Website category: university
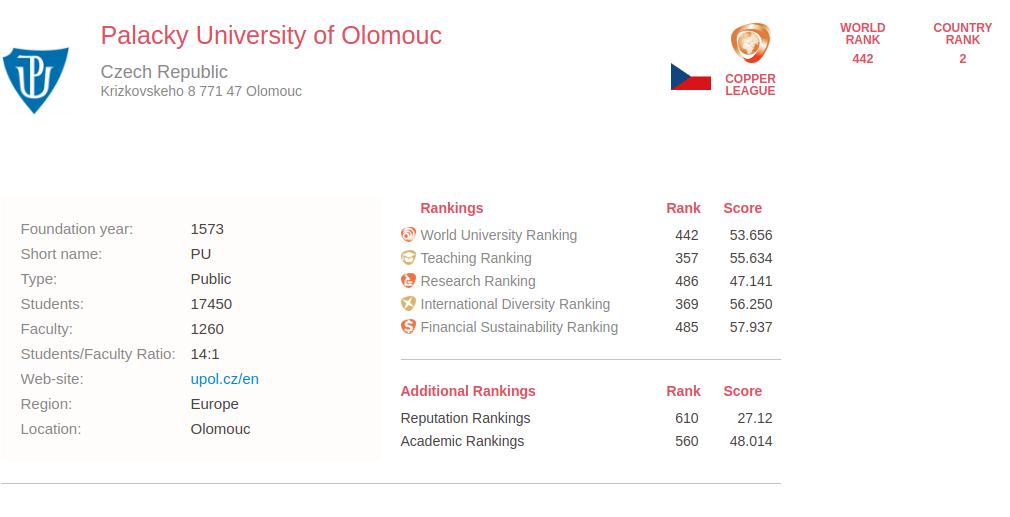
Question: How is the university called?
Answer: Palacky University of Olomouc

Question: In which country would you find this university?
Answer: Czech Republic

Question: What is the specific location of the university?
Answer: Krizkovskeho 8 771 47 Olomouc

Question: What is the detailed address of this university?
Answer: Krizkovskeho 8 771 47 Olomouc

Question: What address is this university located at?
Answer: Krizkovskeho 8 771 47 Olomouc

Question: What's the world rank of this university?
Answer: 442

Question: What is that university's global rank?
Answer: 442

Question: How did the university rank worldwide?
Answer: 442

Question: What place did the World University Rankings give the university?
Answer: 442

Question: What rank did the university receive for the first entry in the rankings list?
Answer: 442

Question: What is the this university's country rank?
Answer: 2

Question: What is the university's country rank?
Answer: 2

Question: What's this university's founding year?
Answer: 1573

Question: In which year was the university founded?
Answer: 1573

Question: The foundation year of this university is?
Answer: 1573

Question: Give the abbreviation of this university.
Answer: PU

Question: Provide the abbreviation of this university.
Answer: PU

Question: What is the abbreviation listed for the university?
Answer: PU

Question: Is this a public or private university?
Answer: Public

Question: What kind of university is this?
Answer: Public

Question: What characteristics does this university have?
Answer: Public

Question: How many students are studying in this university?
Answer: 17450

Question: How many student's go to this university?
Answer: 17450

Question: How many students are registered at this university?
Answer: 17450

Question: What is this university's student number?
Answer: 17450

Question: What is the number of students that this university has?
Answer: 17450

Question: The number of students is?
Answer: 17450

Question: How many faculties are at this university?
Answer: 1260

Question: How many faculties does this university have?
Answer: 1260

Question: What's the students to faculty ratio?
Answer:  14 : 1

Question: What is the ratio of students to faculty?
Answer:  14 : 1

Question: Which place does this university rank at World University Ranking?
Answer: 442

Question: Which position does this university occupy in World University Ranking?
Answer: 442

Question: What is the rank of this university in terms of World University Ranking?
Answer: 442

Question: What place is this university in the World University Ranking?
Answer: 442

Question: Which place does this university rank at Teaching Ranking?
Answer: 357

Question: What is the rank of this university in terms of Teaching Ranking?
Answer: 357

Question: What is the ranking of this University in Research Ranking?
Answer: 486

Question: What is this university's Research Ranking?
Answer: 486

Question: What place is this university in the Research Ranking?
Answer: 486

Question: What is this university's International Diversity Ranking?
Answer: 369

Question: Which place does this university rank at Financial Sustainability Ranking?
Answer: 485

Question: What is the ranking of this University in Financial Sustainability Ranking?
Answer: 485

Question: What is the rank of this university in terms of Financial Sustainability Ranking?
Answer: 485

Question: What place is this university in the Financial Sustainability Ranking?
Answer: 485

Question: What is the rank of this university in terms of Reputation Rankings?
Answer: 610

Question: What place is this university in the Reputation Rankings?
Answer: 610

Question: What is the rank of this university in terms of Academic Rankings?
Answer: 560

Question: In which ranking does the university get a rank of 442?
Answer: World University Ranking

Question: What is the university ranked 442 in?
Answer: World University Ranking

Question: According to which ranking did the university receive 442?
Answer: World University Ranking

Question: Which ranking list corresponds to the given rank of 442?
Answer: World University Ranking

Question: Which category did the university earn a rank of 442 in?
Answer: World University Ranking

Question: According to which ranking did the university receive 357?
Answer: Teaching Ranking

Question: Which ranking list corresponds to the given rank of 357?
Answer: Teaching Ranking

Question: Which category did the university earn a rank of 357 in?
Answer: Teaching Ranking

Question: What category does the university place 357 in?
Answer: Teaching Ranking

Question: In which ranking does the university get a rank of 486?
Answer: Research Ranking

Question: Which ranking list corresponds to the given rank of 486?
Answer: Research Ranking

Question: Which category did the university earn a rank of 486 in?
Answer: Research Ranking

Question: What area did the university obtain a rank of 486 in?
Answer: Research Ranking

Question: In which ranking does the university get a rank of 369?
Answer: International Diversity Ranking

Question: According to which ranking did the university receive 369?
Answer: International Diversity Ranking

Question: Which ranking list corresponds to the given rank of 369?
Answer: International Diversity Ranking